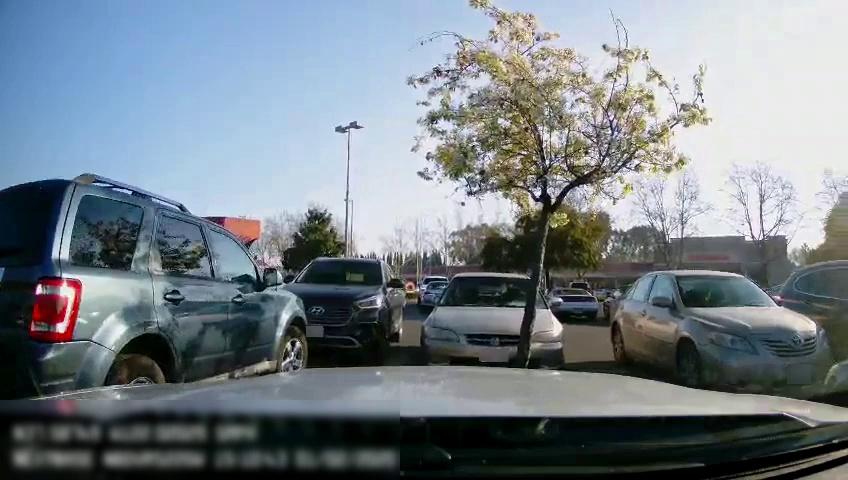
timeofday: Day
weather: Sunny
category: Drivable Space
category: Vehicles | SUV
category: Vehicles | SUV
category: Vehicles | SUV
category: Vehicles | Car
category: Vehicles | SUV
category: Vehicles | Car
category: Vehicles | Car
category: Vehicles | Car
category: Vehicles | SUV
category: Vehicles | Car
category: Vehicles | Car